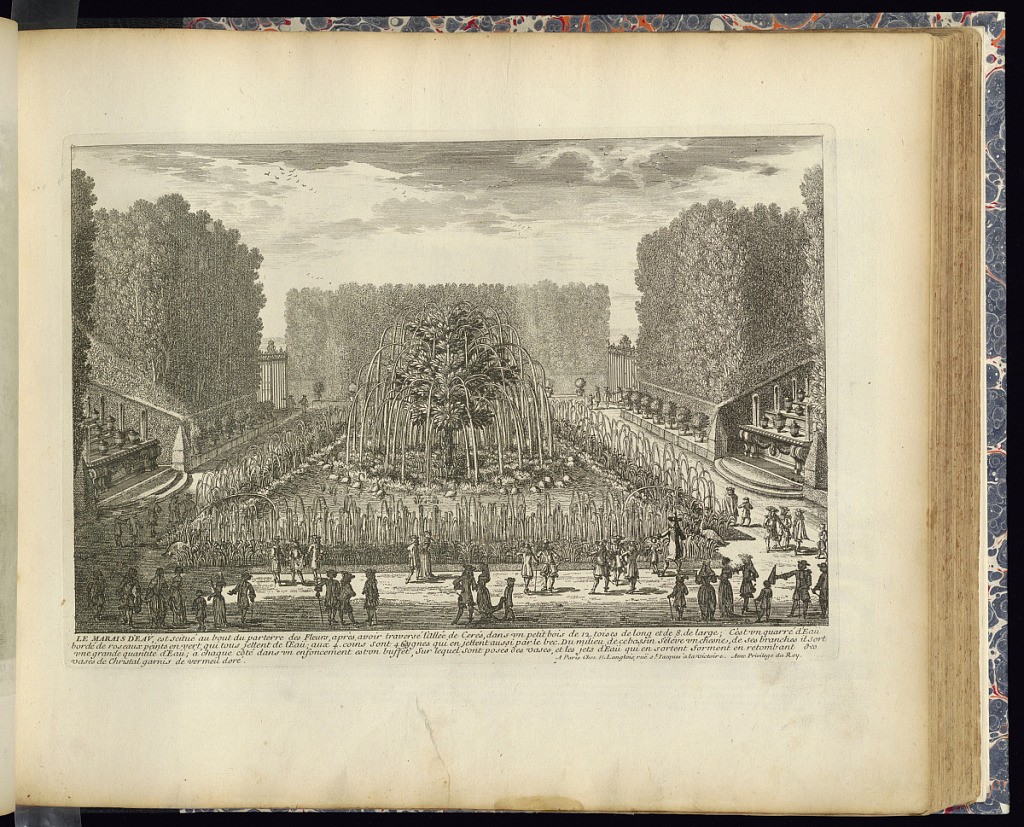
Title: LE MARAIS D’EAU
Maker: Adam Perelle, French, 1638 – 1695
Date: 1671–1703
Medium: Etching on laid paper
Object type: Print
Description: A view of a large water display within the gardens at Versailles. In the center there is a square basin with a large fountain in the form of an oak tree with jets of water emanating from its branches, below sculpted shrubbery, and swans with jets of water. On either side are buffets with vases and jets of water on each level. The whole is framed by groves with wrought-iron gates. Figures (courtiers) throughout. The plate is titled with a description.